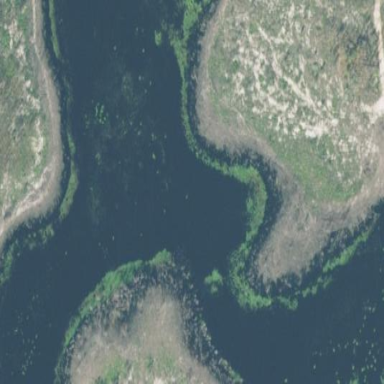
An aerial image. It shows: Marsh wetland.